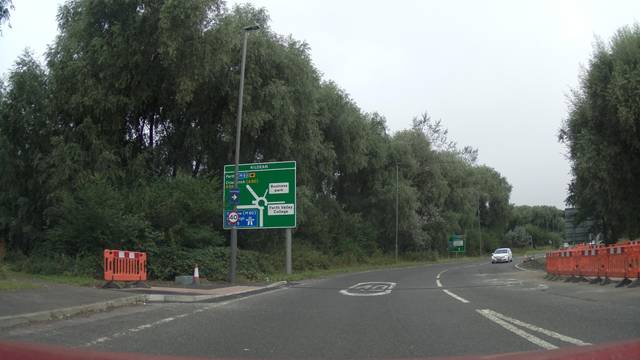
Region: United Kingdom
Coordinates: 56.13, -3.965